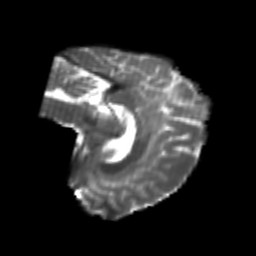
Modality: T2w
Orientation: sagittal
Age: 26
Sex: female
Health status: healthy
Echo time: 0.074 s